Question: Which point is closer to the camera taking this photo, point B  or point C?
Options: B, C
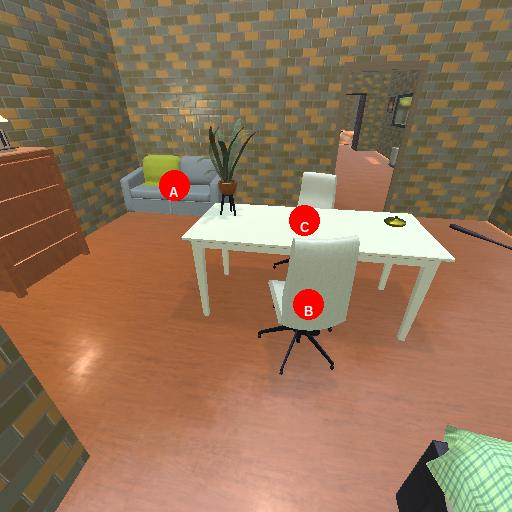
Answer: B